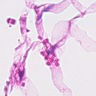
Metastatic tissue present: no